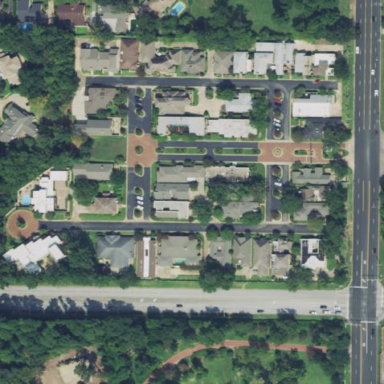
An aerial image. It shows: Gated residential area.